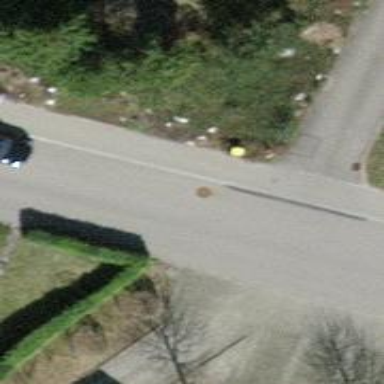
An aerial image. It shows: Post box is visible.